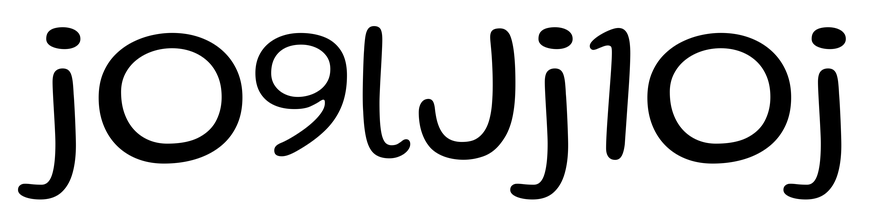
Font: Gluten_Light